Question: I use ActionBarCompat (So my Action Bar works on API 8 and above.)
And I also use this so I can have split Action Bar.
> android:uiOptions="splitActionBarWhenNarrow"
Now I have all my actions in the bottom, but I want to take the search-action and put it up on the right corner.

I have tried to Google this, but I don't find any solutions to this.
(Every link seems to be old).
Thank you so much.
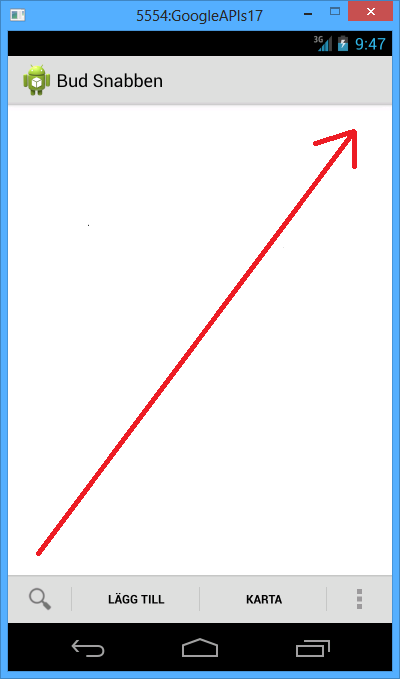
Answer: It is not possible. Look <URL>
As suggest <URL> you can just use a workaround for this issue.